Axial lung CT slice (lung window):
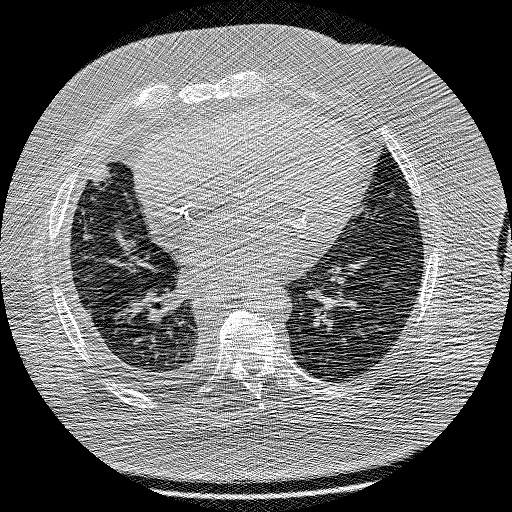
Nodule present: no